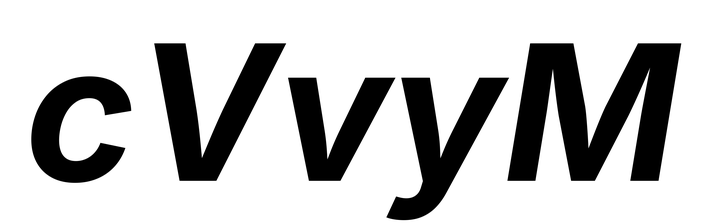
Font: Inter-Italic_Bold_Italic